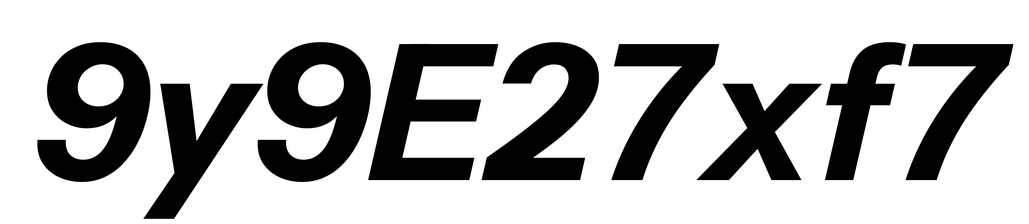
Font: InstrumentSans-Italic_Bold_Italic